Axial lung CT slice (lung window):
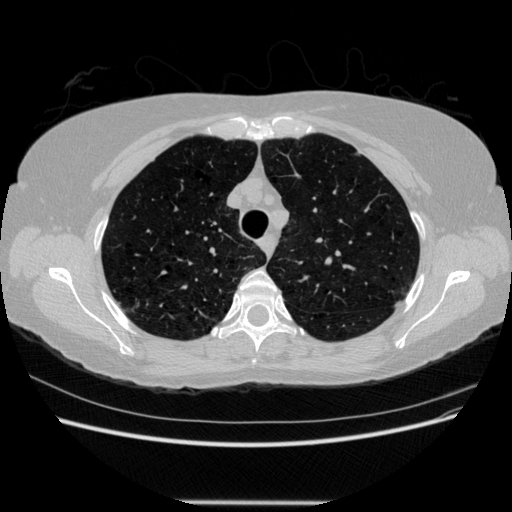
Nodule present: no